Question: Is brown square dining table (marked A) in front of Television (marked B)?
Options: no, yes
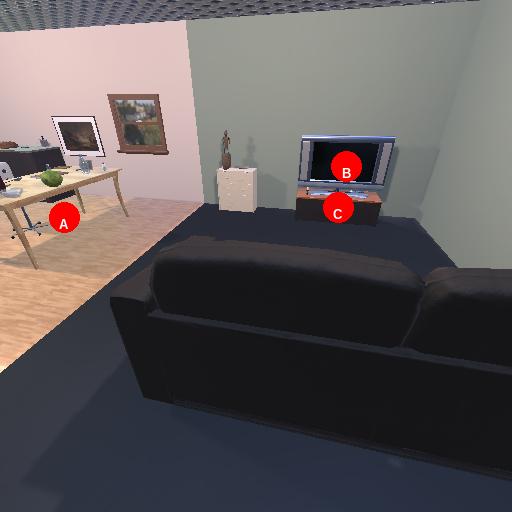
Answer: no